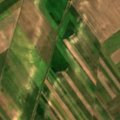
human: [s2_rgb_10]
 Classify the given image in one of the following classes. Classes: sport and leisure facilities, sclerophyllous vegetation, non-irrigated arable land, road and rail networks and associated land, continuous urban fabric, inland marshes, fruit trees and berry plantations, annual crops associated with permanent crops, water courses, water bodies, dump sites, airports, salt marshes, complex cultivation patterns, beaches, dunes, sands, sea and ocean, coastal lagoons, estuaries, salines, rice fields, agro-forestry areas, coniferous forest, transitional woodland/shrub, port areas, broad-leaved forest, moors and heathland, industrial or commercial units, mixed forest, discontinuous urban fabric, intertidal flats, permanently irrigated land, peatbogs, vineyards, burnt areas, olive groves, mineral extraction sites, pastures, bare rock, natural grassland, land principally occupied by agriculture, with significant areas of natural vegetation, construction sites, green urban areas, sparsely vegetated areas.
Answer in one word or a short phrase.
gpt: non-irrigated arable land